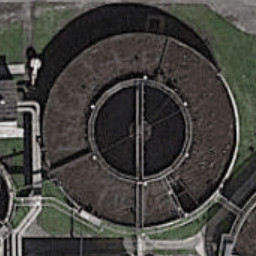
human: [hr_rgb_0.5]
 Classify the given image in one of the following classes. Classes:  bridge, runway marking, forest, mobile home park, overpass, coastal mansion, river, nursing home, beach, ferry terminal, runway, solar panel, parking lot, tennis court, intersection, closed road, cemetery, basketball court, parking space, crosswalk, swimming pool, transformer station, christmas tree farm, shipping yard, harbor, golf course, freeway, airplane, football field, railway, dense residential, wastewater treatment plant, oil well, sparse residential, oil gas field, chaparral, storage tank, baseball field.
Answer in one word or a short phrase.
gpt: wastewater treatment plant